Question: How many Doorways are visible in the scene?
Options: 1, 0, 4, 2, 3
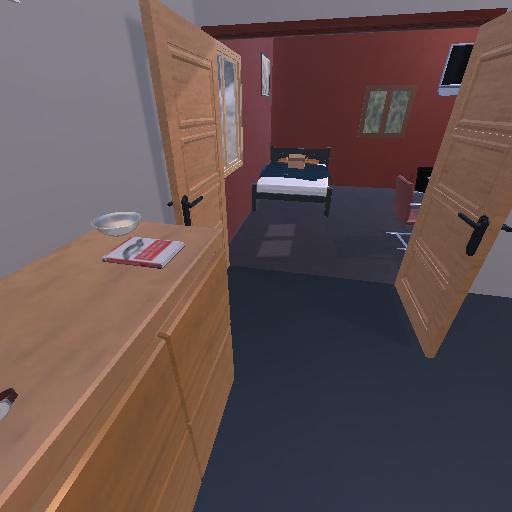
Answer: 1